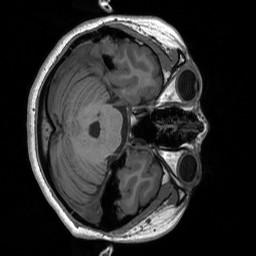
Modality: T1w
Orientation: axial
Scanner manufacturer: siemens
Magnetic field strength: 3 T
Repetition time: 1.76 s
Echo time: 0.0022 s